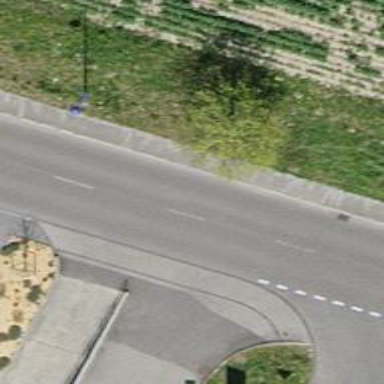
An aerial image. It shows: Service road with sidewalk.